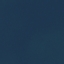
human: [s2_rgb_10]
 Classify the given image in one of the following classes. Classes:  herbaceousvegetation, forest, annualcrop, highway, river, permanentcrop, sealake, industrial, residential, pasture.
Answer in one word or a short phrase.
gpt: SeaLake